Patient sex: M
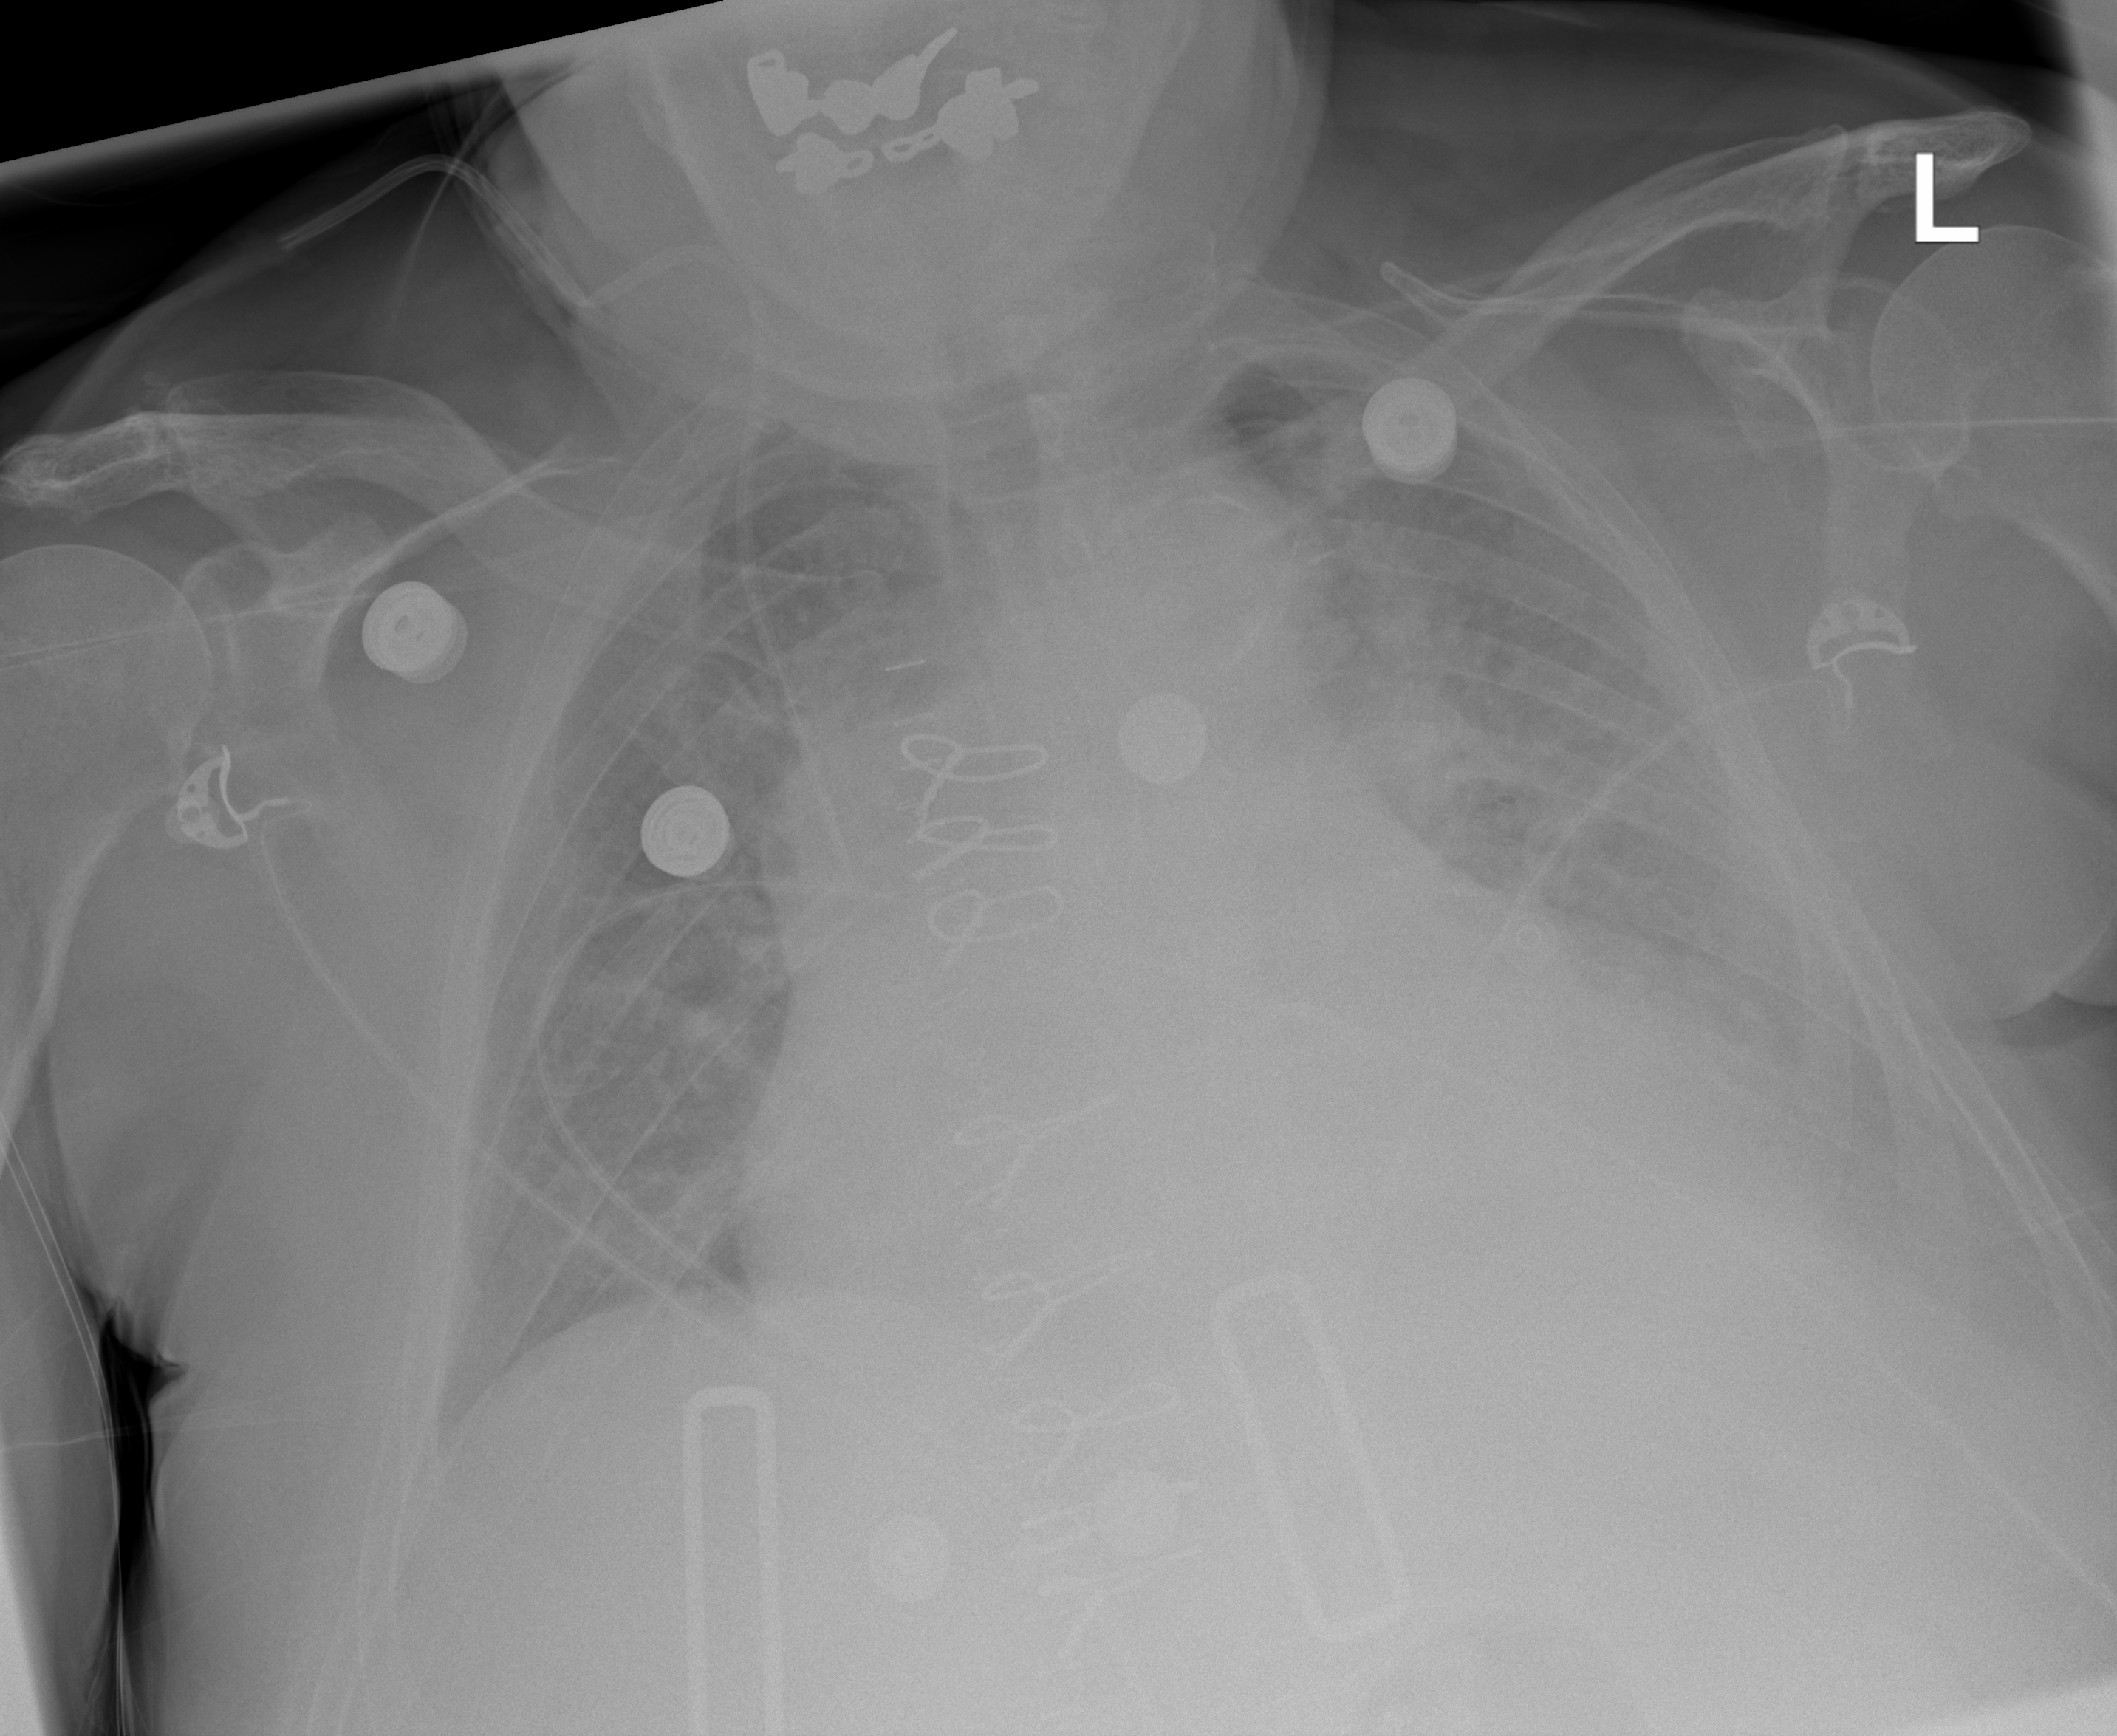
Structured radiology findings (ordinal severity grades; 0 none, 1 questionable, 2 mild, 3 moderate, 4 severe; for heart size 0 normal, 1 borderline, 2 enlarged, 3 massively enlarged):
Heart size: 2
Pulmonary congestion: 3
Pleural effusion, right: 2
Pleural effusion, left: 3
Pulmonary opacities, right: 2
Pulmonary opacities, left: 3
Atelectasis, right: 2
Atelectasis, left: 3